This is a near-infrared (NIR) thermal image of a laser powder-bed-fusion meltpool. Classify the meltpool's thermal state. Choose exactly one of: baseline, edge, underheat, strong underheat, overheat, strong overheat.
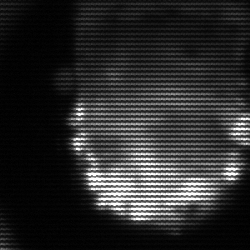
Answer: baseline